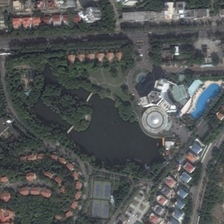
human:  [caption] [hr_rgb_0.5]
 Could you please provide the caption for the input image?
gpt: on one side of the road  ouses in the resort are arranged as curves near the lake .

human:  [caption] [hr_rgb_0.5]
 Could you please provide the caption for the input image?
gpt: it is a smart resort with a little lake and several houses around .

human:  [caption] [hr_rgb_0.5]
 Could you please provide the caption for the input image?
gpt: on one side of the road  ouses in the resort are arranged as curves near the lake .

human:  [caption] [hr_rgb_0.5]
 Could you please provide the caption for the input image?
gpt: on one side of the road  ouses in the resort are arranged as curves near the lake .

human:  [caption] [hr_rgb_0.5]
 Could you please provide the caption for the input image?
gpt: many buildings and green trees are in a resort area with a swimming pool and a pond .